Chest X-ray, AP view. Patient: 50 years old, sex M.
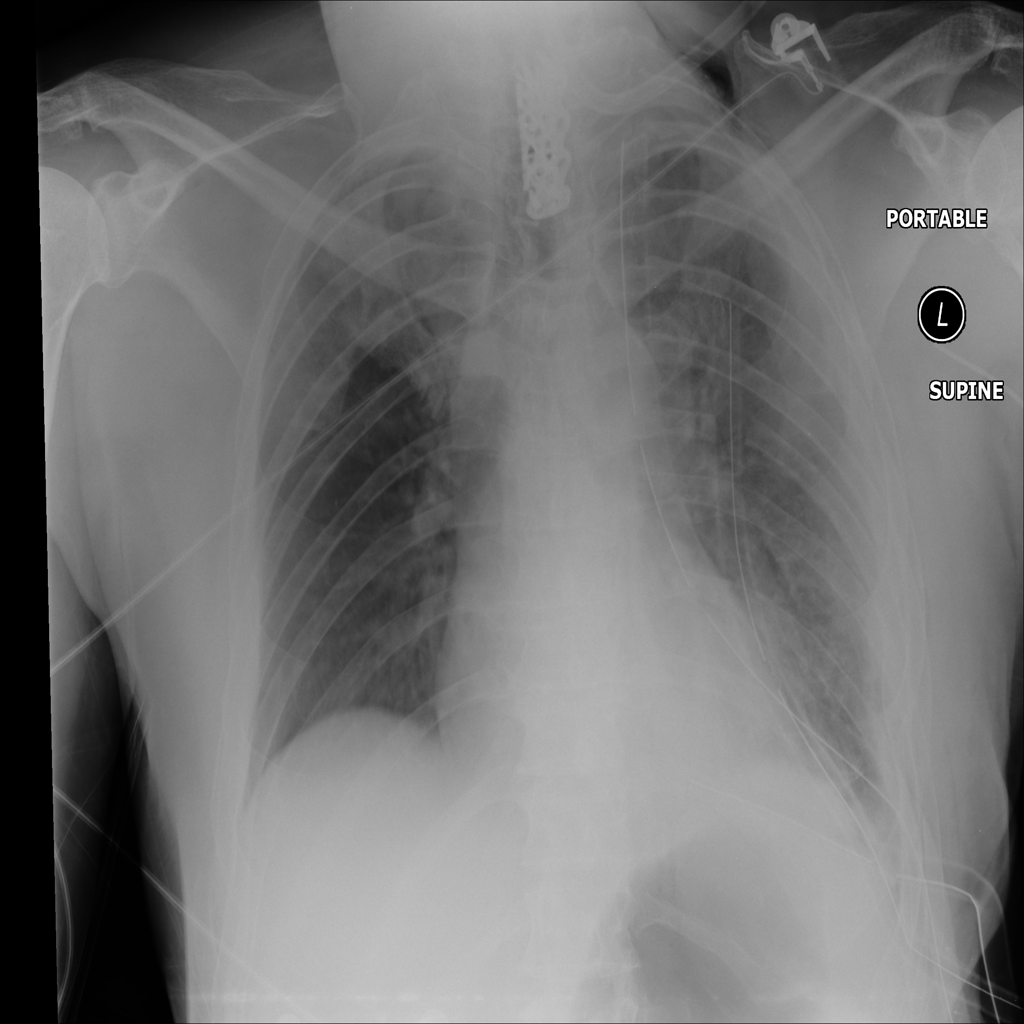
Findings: Emphysema